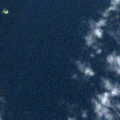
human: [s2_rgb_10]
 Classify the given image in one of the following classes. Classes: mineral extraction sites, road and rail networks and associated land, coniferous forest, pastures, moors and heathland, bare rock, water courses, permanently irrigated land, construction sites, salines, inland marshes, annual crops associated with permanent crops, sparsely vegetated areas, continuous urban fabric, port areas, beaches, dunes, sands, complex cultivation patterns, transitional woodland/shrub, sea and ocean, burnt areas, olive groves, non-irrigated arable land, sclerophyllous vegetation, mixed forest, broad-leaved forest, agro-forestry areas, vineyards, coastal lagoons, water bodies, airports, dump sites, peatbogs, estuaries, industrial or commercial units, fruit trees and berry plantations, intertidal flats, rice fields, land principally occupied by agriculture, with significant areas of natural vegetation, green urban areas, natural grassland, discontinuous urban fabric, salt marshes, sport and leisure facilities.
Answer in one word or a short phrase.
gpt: water bodies